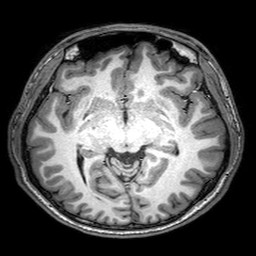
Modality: T1w
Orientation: coronal
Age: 21
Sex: male
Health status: healthy
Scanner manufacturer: philips
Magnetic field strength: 3 T